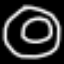
Label: donut